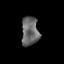
Tissue: prostate
Cell type: T cells
Senescence score: 0.3599
Nuclear area (px): 490
Mean DAPI intensity: 103.449